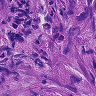
Metastatic tissue present: yes